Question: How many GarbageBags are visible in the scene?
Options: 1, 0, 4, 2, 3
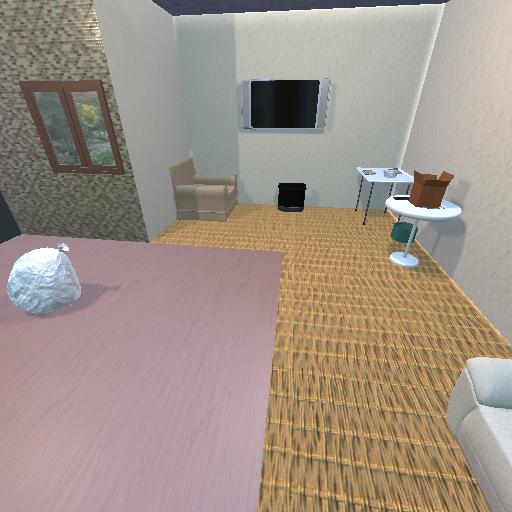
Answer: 1